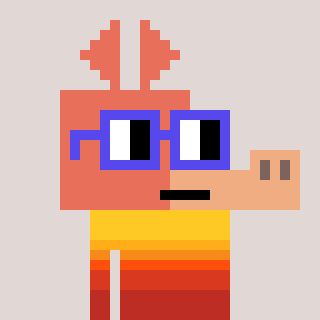
a pixel art character with square blue glasses, a aardvark-shaped head and a orange-colored body on a warm background